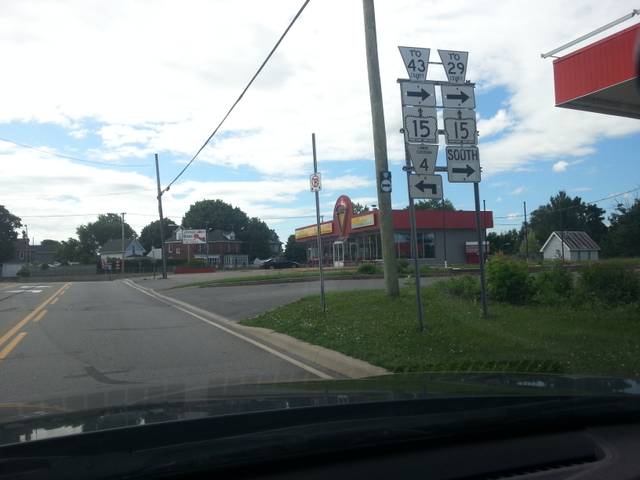
Region: Canada
Coordinates: 44.911, -76.021